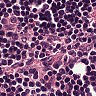
Metastatic tissue present: no